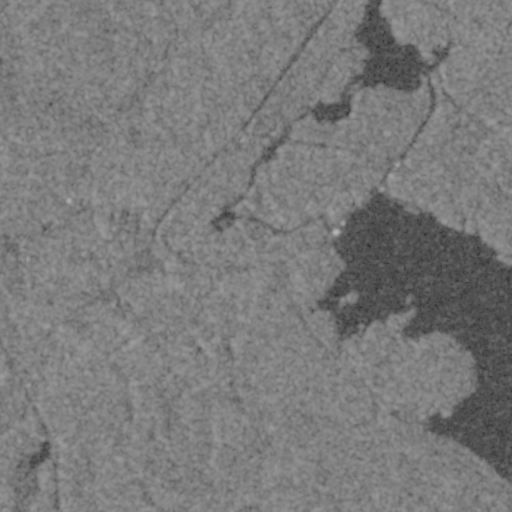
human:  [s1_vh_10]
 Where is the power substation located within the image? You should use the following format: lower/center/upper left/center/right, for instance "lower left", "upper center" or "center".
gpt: The power substation is located in the upper center of the image.
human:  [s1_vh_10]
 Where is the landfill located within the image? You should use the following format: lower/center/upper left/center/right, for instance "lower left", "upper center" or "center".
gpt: There is no landfill in the image.

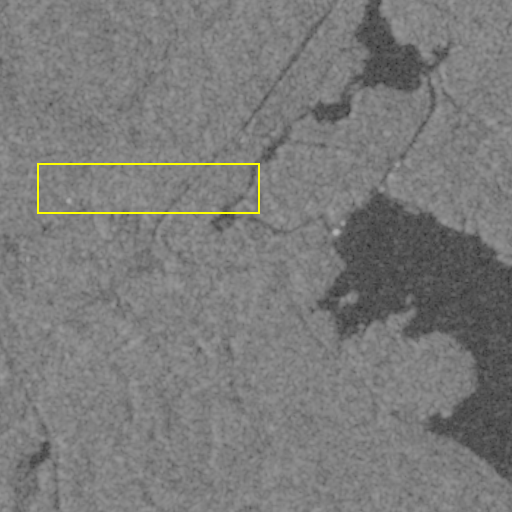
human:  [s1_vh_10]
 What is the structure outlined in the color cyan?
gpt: There is no cyan outline.
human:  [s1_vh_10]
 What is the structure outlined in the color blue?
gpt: There is no structure outlined in blue.